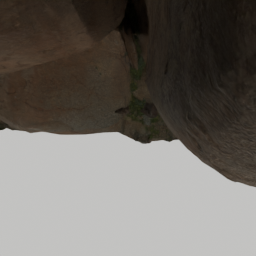
Label: nature